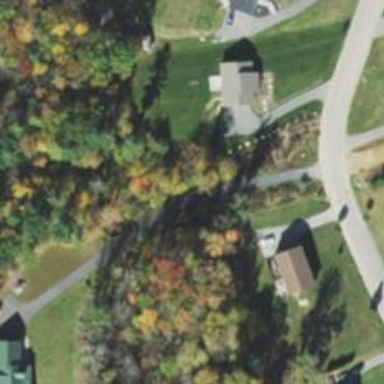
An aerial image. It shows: Residential driveway designated as service road.